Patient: sex M, age 30
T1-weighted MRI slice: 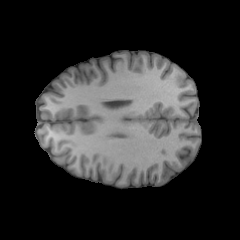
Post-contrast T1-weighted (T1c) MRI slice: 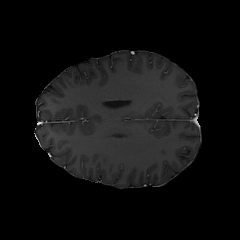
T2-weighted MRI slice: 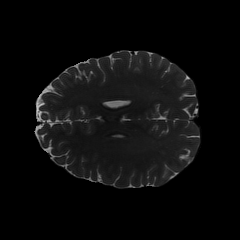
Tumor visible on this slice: no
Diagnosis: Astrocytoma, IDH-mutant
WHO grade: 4